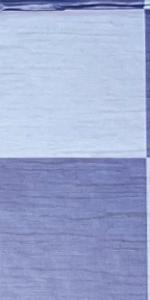
Label: Empty